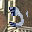
Label: 3